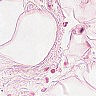
Metastatic tissue present: no